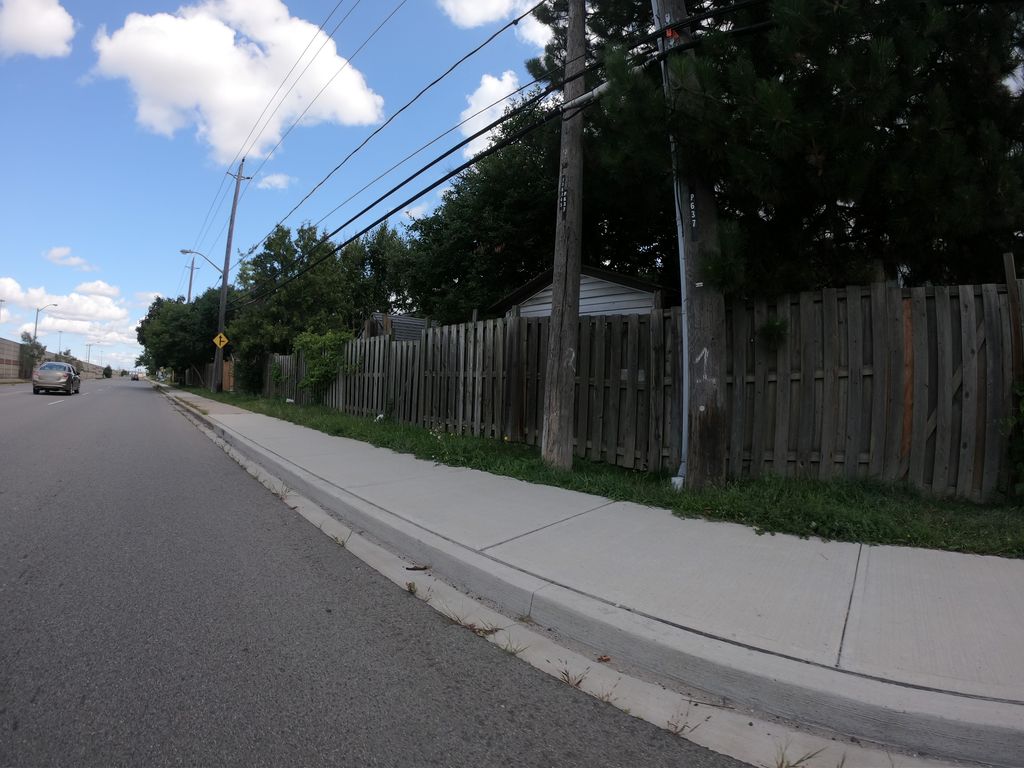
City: toronto